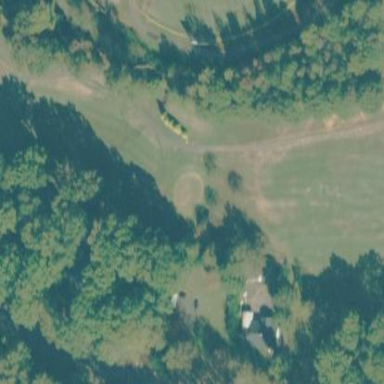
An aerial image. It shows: Golf fairway surrounded by grass.